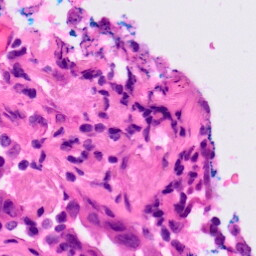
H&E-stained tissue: Lung